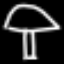
Label: mushroom